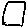
Label: square